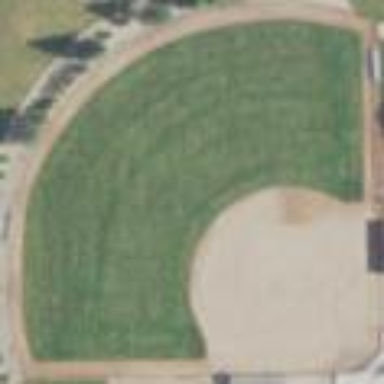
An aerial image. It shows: Baseball pitch for leisure and sports activities.